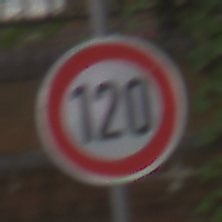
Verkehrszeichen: Geschwindigkeit120
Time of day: MorningAfternoon
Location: Outdoor (Urban)
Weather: Overcast
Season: NotSpecified
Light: Natural